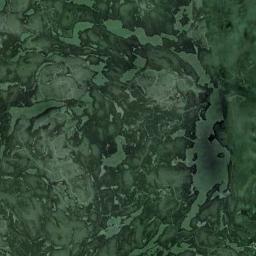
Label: wetland